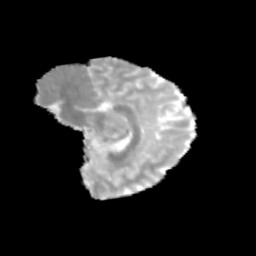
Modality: MD
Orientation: sagittal
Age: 12
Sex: female
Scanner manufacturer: siemens
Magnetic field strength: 3 T
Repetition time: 3.8 s
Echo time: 0.07 s